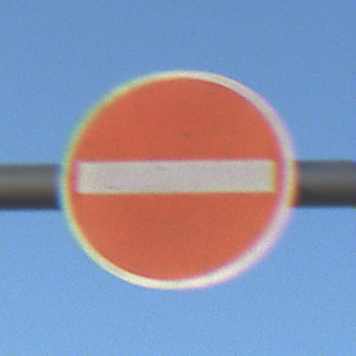
Verkehrszeichen: VerbotDerEinfahrt
Umgebung: Outdoor, Nature
Tageszeit: MorningAfternoon
Wetter: Clear
Licht: Natural
Jahreszeit: NotSpecified
Kontrast: HighContrast